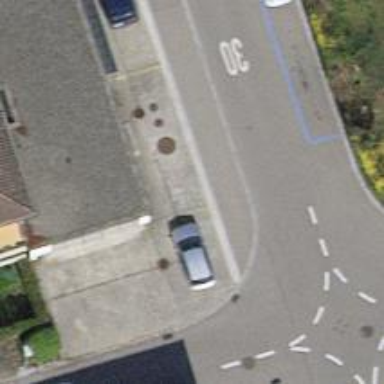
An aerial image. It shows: Kerb barrier.